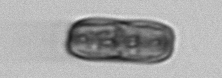
Label: Ephemera